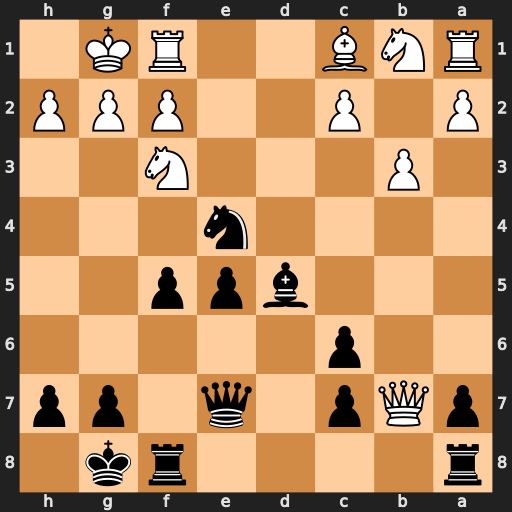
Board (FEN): r4rk1/pQp1q1pp/2p5/3bpp2/4n3/1P3N2/P1P2PPP/RNB2RK1
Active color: b
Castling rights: -
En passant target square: -
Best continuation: a5 Ba3 Nd6 Bxd6 Qxd6